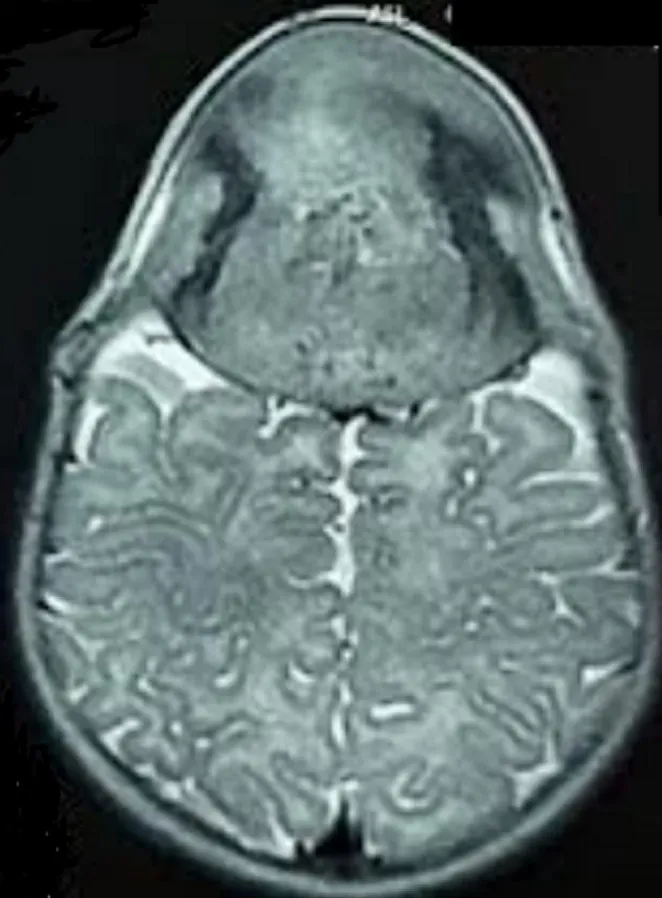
cerebral magnetic resonance imaging axial plane in T2-weighted sequence.
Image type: radiology (mri)